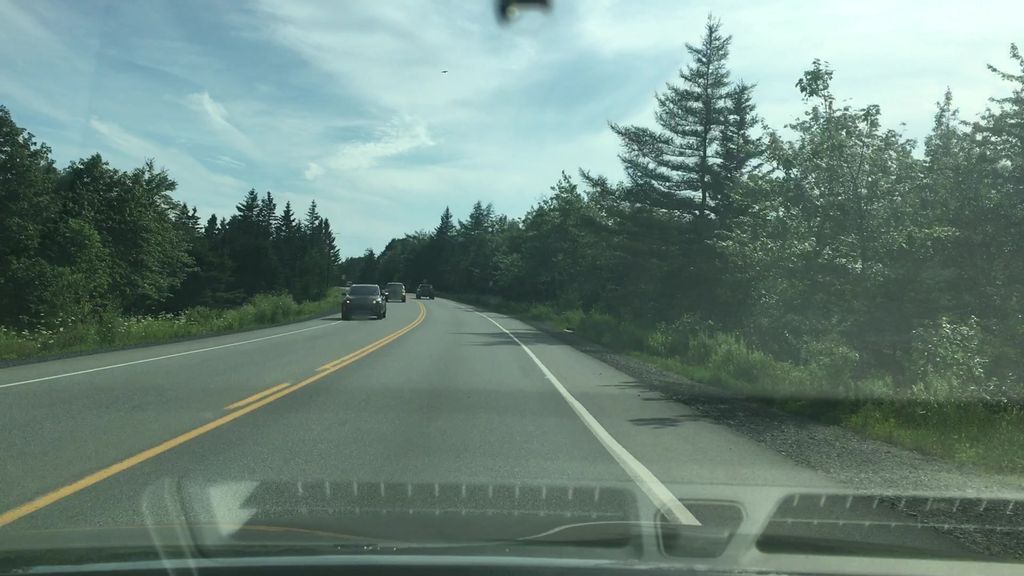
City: halifax